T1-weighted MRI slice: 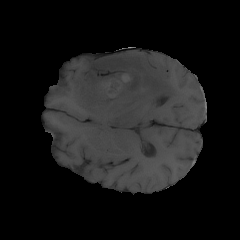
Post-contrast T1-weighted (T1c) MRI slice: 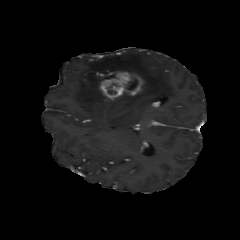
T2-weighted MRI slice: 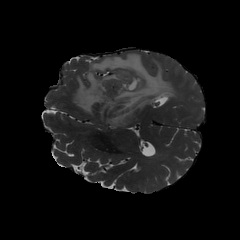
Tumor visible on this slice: yes